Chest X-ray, PA view. Patient: 60 years old, sex M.
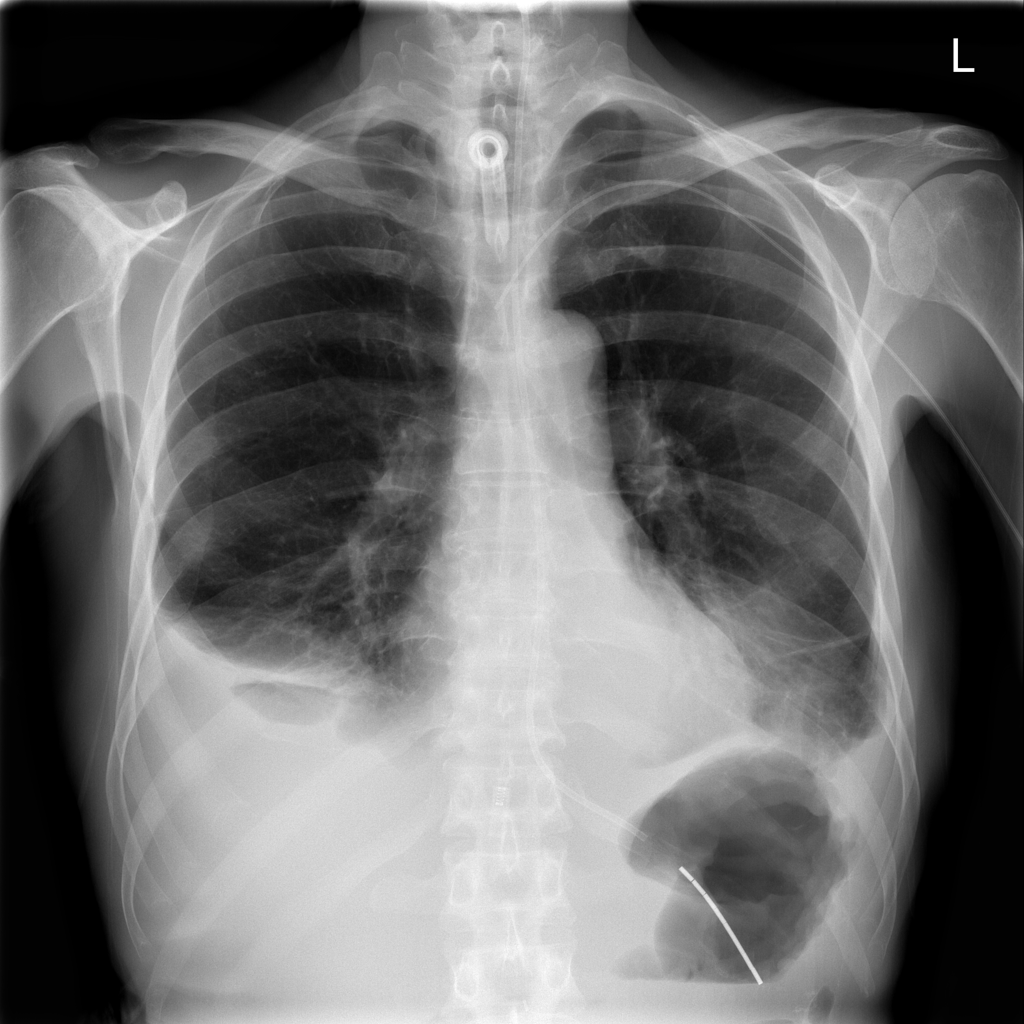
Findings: Atelectasis, Effusion